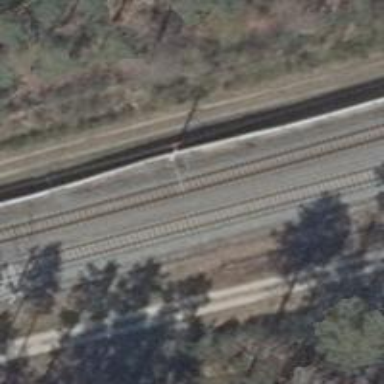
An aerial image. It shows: Solitary milestone along the railway.